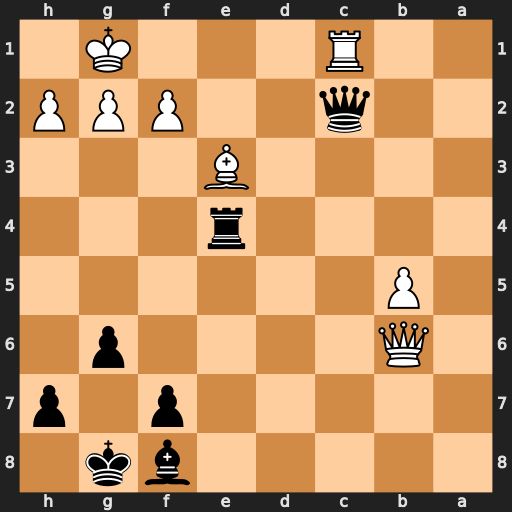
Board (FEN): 5bk1/5p1p/1Q4p1/1P6/4r3/4B3/2q2PPP/2R3K1
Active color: b
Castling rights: -
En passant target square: -
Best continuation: Qxc1+ Bxc1 Re1#